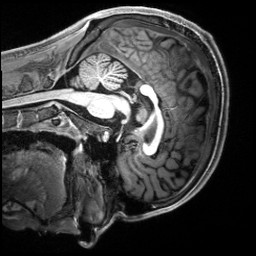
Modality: T1w
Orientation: sagittal
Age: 21
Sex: male
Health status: healthy
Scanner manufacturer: siemens
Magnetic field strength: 3 T
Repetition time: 2.5 s
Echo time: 0.00222 s